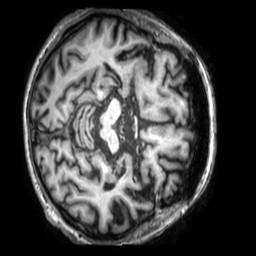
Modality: T1w
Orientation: axial
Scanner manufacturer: philips
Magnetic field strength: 3 T
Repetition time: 0.009897 s
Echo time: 0.004604 s